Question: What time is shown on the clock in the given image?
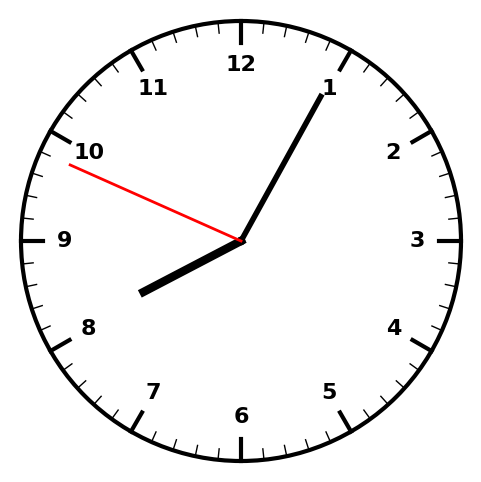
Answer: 08:04:49